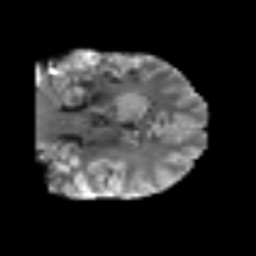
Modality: T2w
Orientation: coronal
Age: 50
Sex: male
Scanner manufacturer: siemens
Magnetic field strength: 3 T
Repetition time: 6.1 s
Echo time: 0.101 s